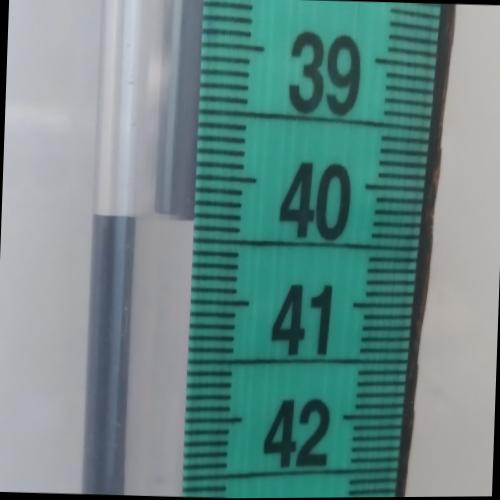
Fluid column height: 40.3 cm